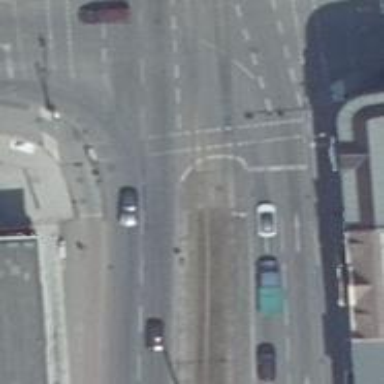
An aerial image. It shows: Tram crossing on the railway.